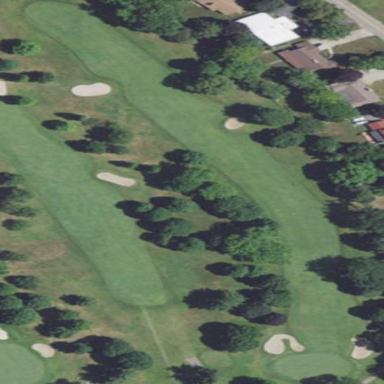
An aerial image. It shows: Golf fairway surrounded by grass.